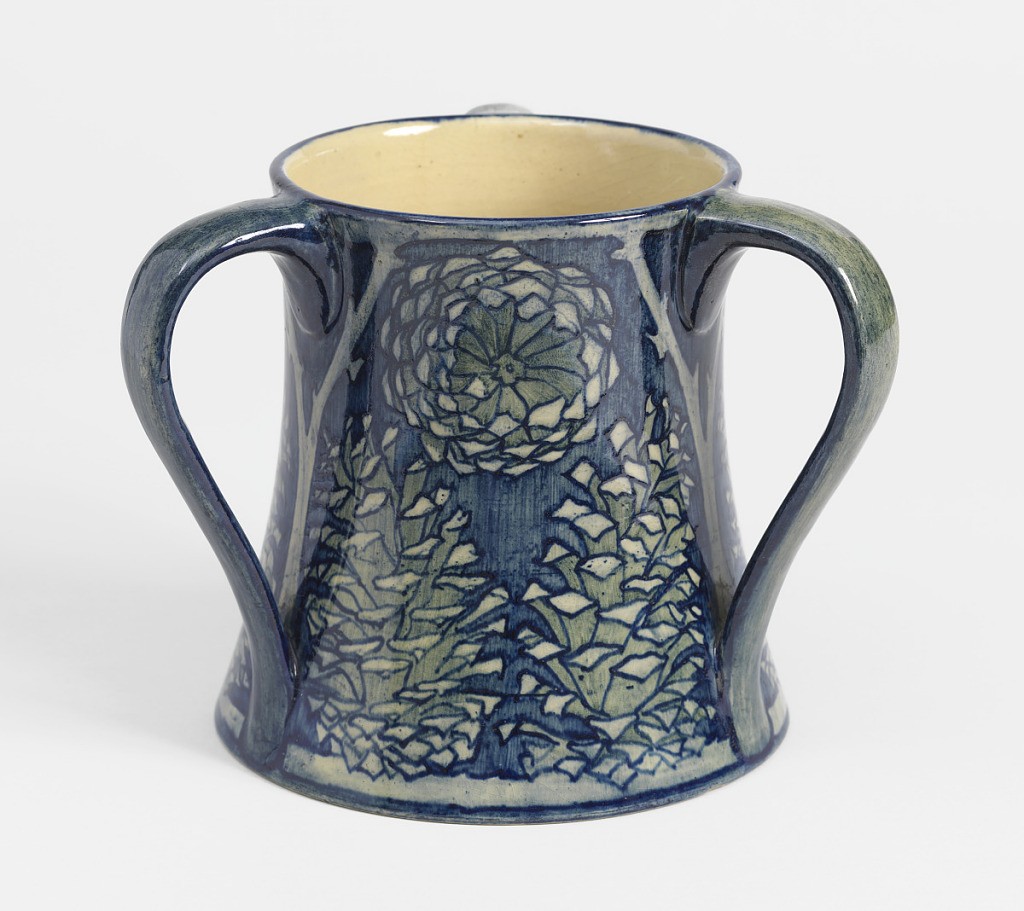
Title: Vase
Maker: Newcomb Pottery, founded 1884 – ca.1940 sale of pottery ceased
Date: ca. 1901
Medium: Glazed earthenware
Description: Buff clay body, thrown.  Tapering cylindrical body, curving inward, no foot, straight rim, 3 applied curved handles.  Decorated in three panels divided by buff-colored branches.  Band at top below cobalt rim and band at bottom above cobalt band.  Pine cones in buff, outlined in blue against washy blue background.  Handles "washed" in blue.  High glaze allover.  Interior and base glazed.